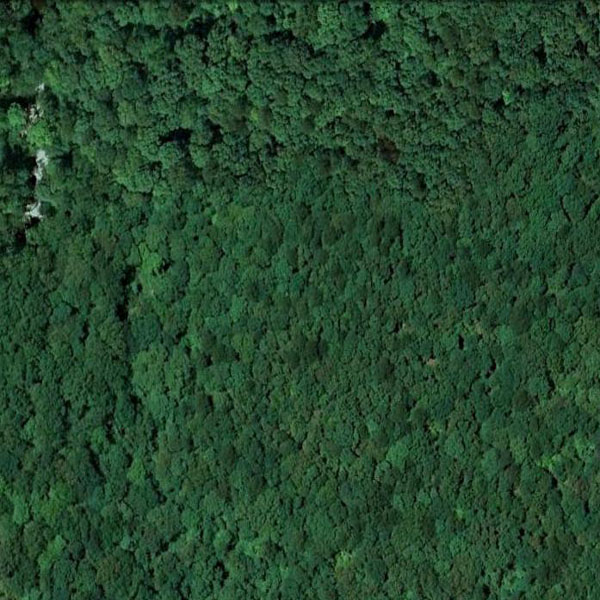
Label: Forest